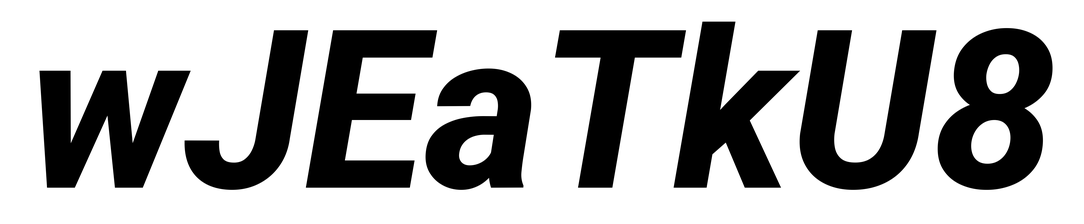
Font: Roboto-Italic_ExtraBold_Italic